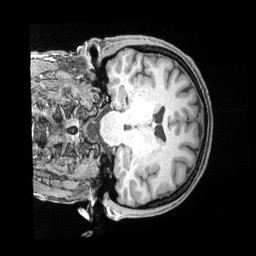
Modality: T1w
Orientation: coronal
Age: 39
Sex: female
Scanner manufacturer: siemens
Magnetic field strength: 3 T
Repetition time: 2 s
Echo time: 0.00211 s